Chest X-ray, PA view. Patient: 38 years old, sex M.
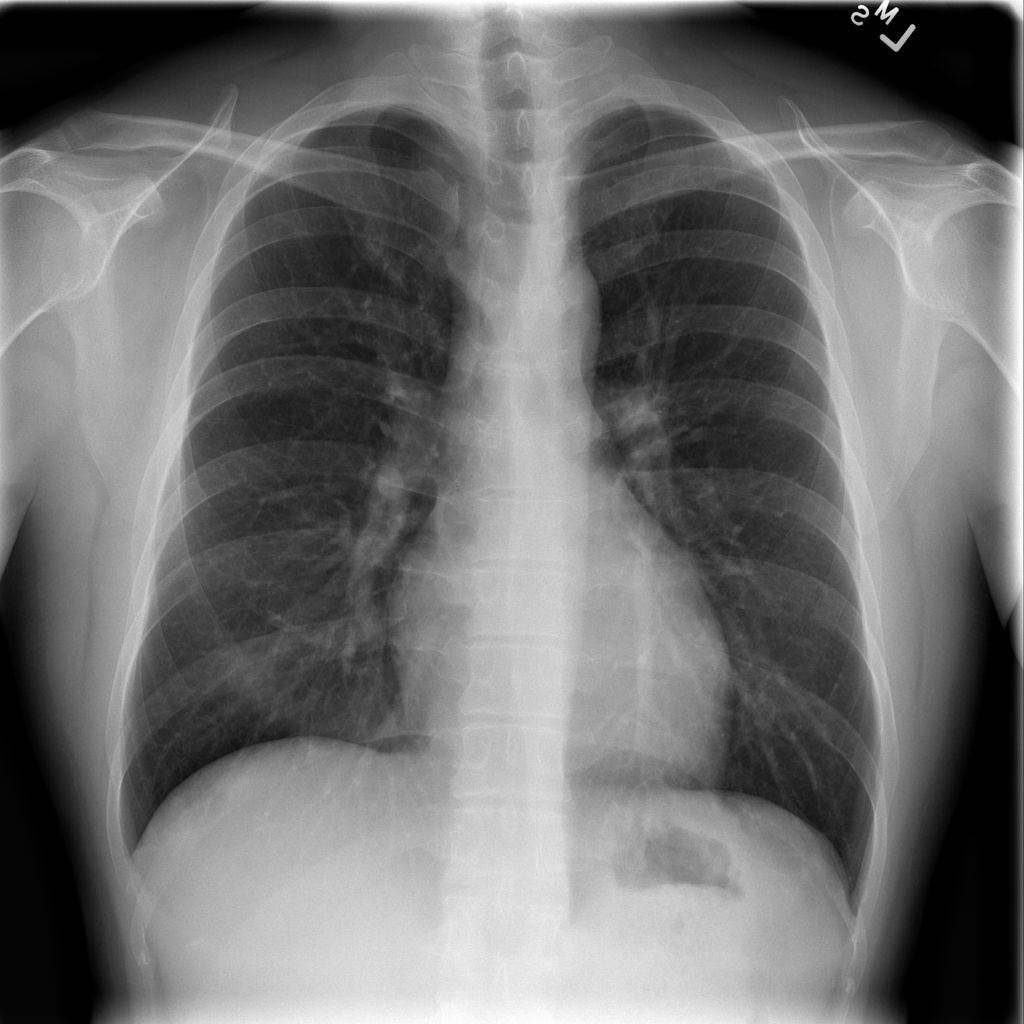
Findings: No Finding